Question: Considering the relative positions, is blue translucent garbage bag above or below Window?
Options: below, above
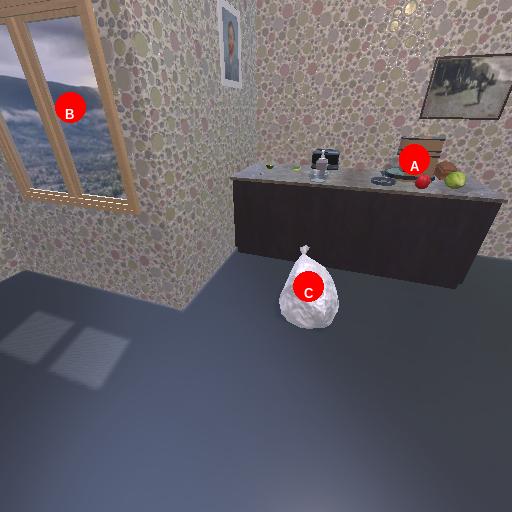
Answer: below